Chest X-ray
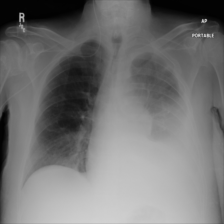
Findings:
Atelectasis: negative
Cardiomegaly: negative
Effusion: positive
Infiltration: negative
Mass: negative
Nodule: negative
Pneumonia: negative
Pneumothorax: negative
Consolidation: negative
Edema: negative
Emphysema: negative
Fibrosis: negative
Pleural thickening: negative
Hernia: negative